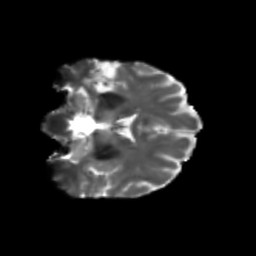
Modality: T2w
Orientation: coronal
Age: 59
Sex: female
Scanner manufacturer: siemens
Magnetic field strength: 3 T
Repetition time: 5.25 s
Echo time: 0.08 s